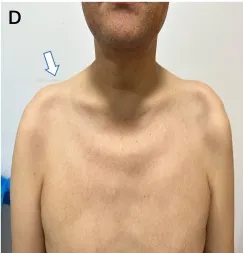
Trapezius muscles.
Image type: medical_photograph (other_medical_photograph)